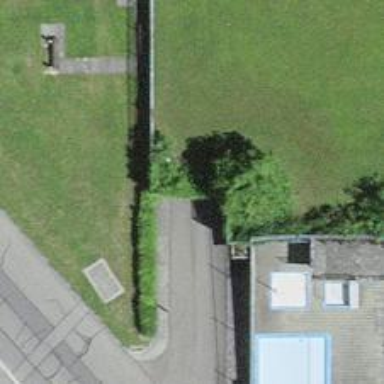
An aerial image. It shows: Group of garages.